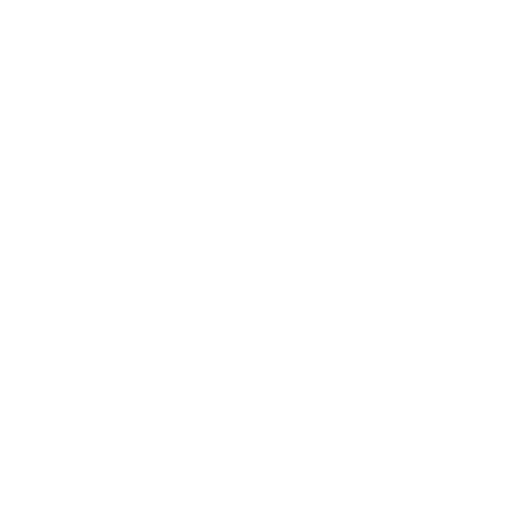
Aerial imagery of bar in Alaska named Bailey Rock containing only unknown